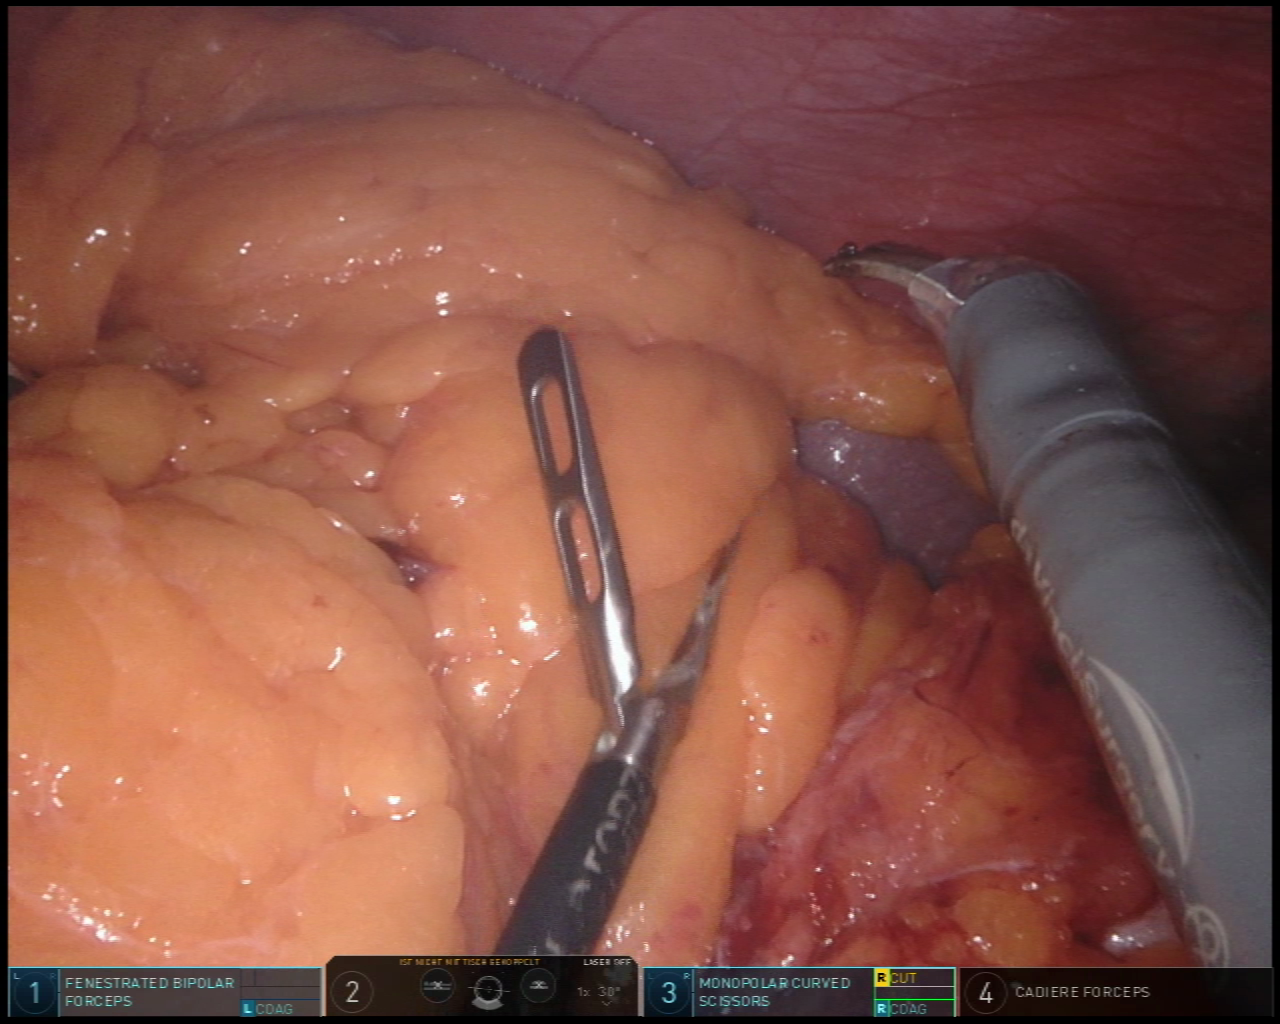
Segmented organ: spleen
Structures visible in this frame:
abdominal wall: yes
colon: yes
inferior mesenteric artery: no
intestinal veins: no
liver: no
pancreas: no
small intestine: no
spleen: yes
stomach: no
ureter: no
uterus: no
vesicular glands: no